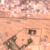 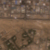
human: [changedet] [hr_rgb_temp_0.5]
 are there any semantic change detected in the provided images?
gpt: The area appears the same.